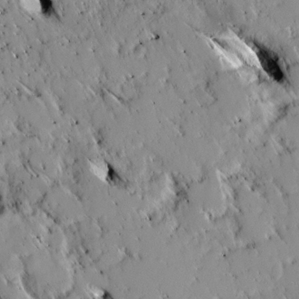
Label: non_frost